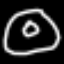
Label: donut